Interaction volume radius: 5 \u00c5
Interaction volume height: 30 \u00c5
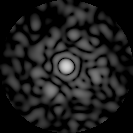
Disorder parameter: 0.8148